Question: I'm new to charts, graph, so on, and I'm trying to learn them.
I want achieve this pie chart UI, but not sure which approach is the best.
I want to make this piechart as easy to adapt as possible - meaning re-use it in a a diff places on my entire site.

After doing some researches, I came across some of them, and I've tried
- <URL>
I've also heard that <URL> library is also a really good to make something like this too. Unfortunately, I'm not looking for anything complicated at this point.
My main goal to make this as simple as possible, as long as it'll re-usable with diff data/color.
---
What is the way to create a pie chart ?
Any suggestions / comment ?
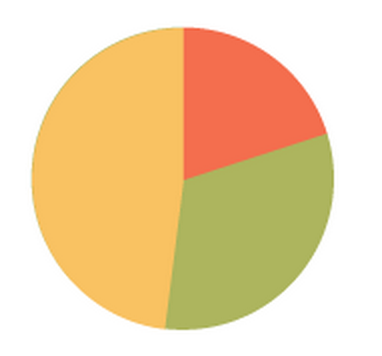
Answer: I was in your situation, I've tried different scripts about charts and my choice was Google Charts in his version of Material Design:
- - - -
And it has a lot of charts, not only a Pie Chart.